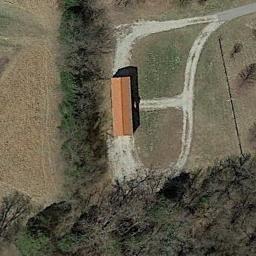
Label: sparse_residential